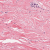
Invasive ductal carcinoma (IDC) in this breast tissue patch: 0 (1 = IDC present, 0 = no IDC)